Aerial crown-view tile of a tropical tree (Barro Colorado Island, Panama), acquired 20250317:
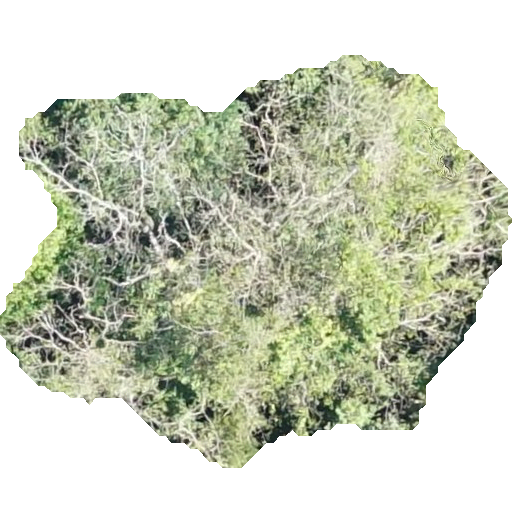
Species: Hura crepitans
GBIF accepted scientific name: Hura crepitans
Crown area: 220.013 m²